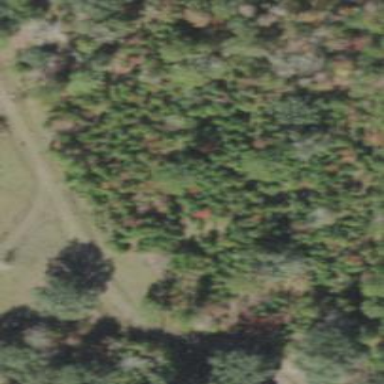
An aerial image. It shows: Mixed woodland with various types of leaves.